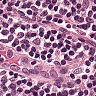
Metastatic tissue present: no